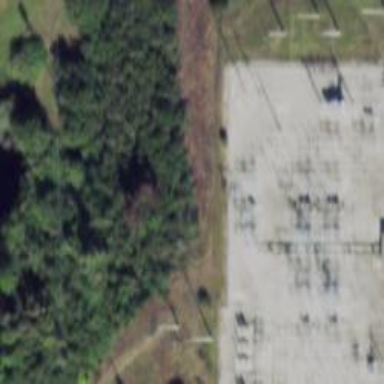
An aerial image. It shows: Switch for power supply.